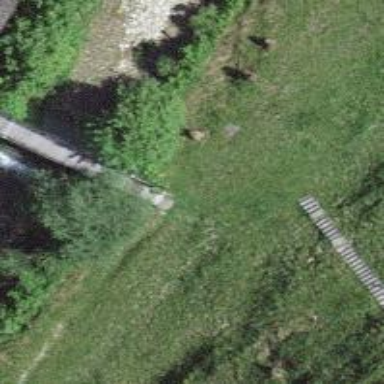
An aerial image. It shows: Path.